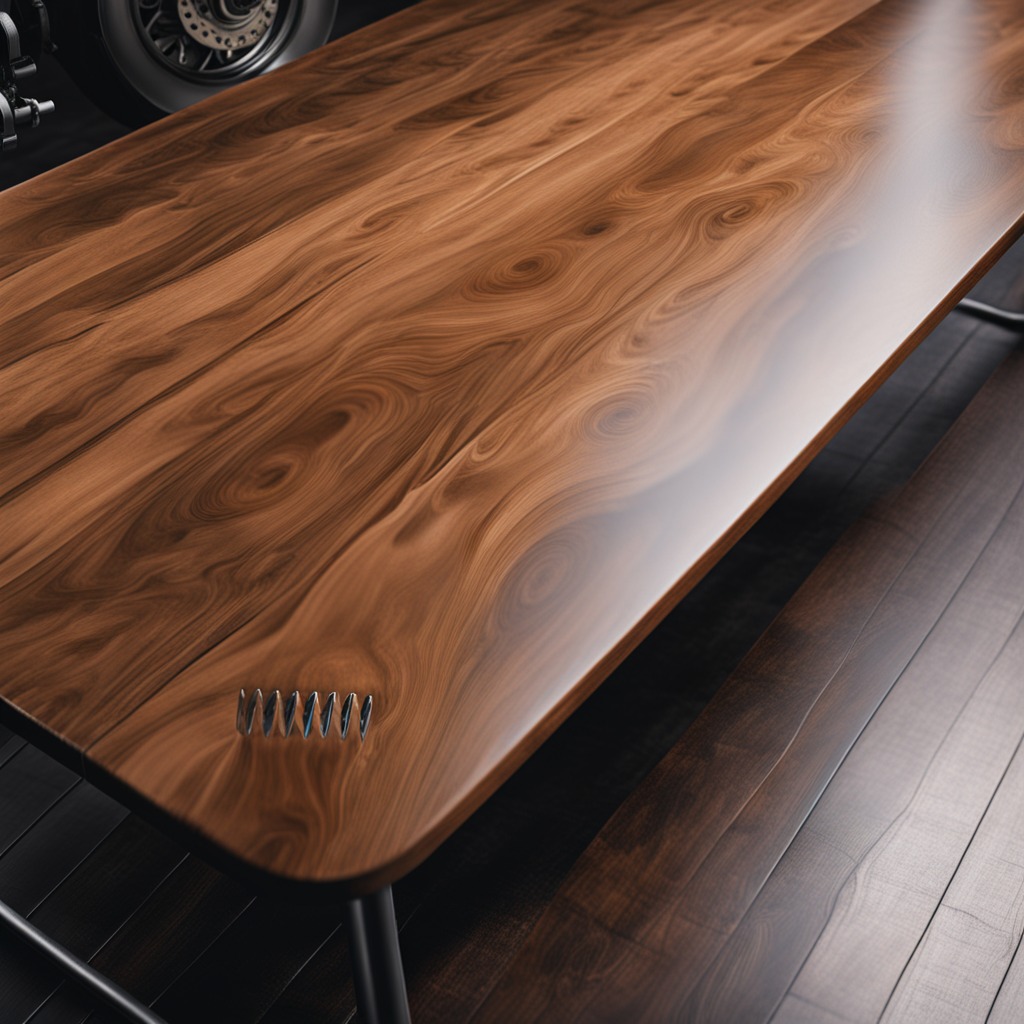
A coiled metal spring is lying on an oil-spilled wooden table in a vintage motorcycle garage.